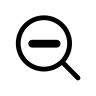
Cursor type: zoom_out
OS/theme: linux-bibata
Variant: black